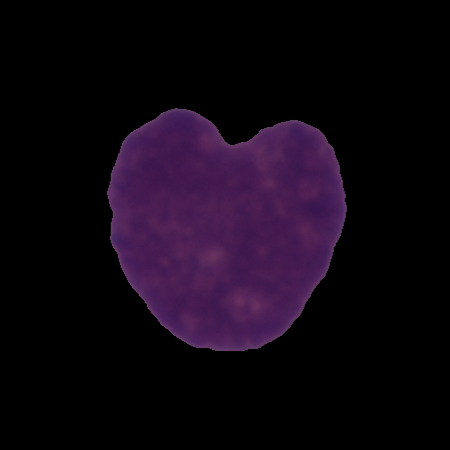
Label: cancer